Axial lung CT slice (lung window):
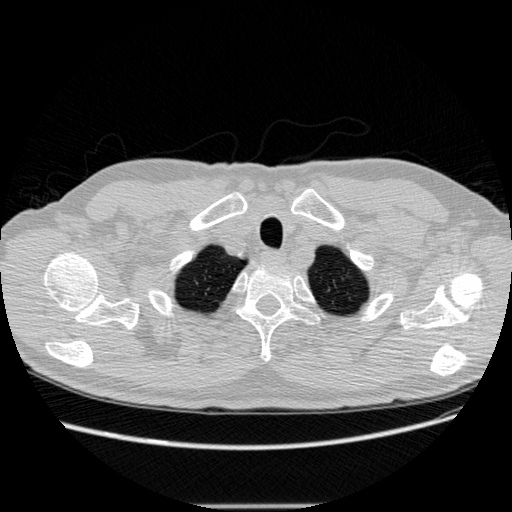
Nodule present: no